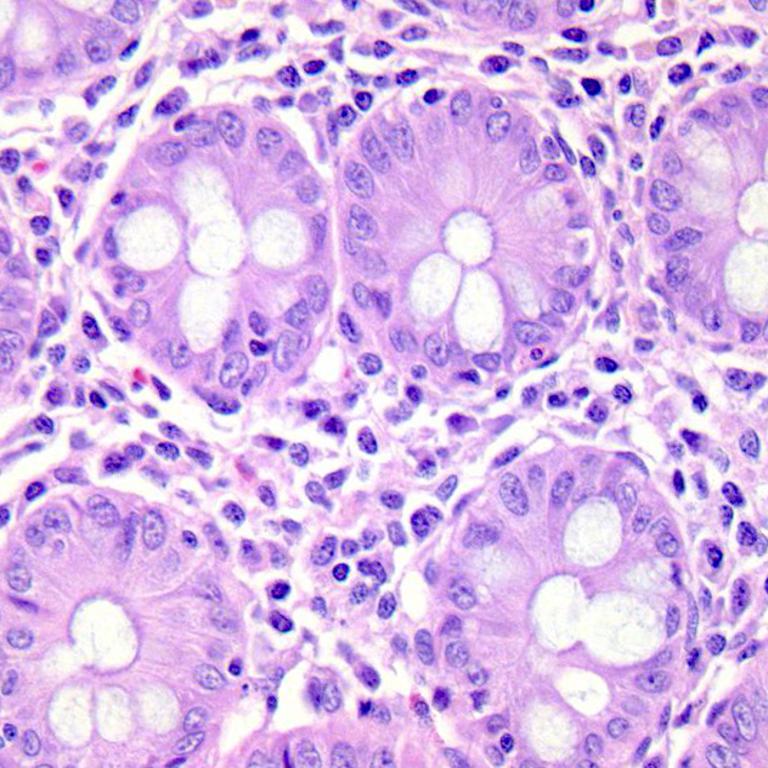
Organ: colon
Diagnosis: benign